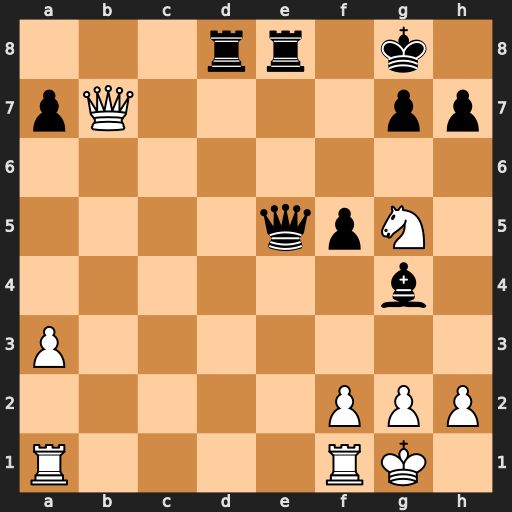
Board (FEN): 3rr1k1/pQ4pp/8/4qpN1/6b1/P7/5PPP/R4RK1
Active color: w
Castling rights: -
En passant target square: -
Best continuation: Rae1 Bh5 Rxe5